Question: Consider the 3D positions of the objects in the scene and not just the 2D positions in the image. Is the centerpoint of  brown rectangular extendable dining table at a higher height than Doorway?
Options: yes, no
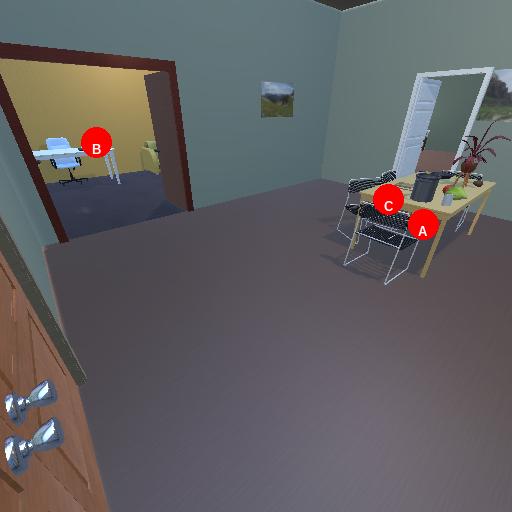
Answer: yes